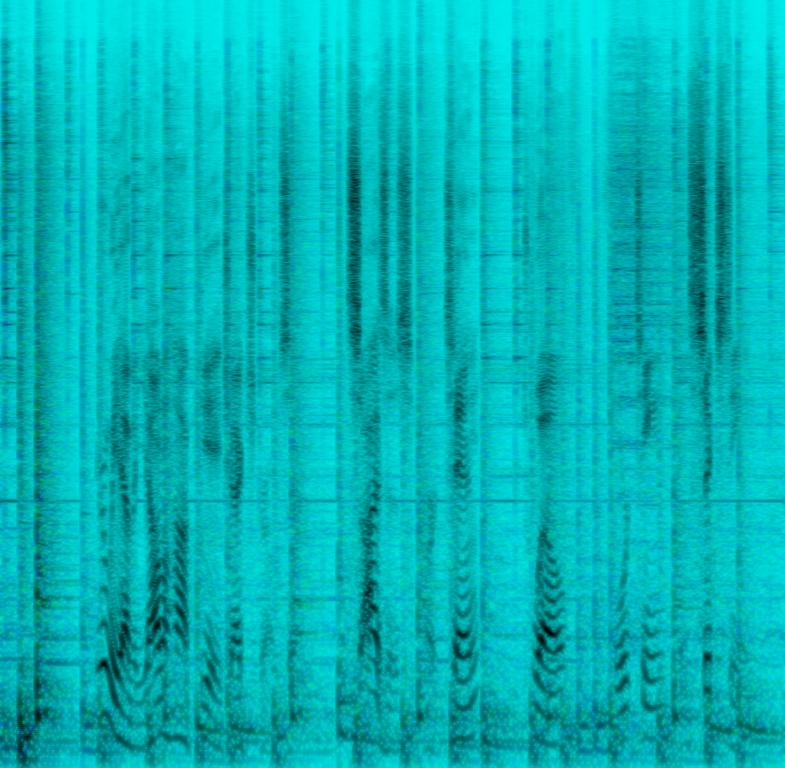
Someone is playing a drum groove on the ride with a lot of fill-ins on toms. This song may be playing during drum practice.